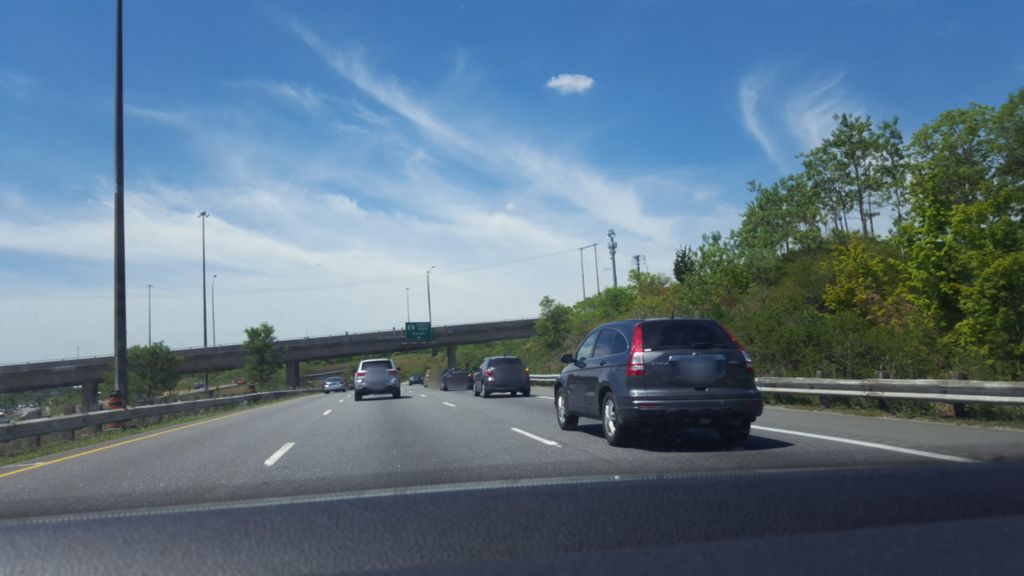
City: hamilton